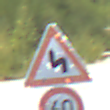
Verkehrszeichen: DoppelkurveZunaechstLinks
Zusatzzeichen unten: Geschwindigkeit60
Umgebung: Outdoor, Nature
Tageszeit: Midday
Wetter: Clear
Licht: Natural
Jahreszeit: Summer
Kontrast: HighContrast